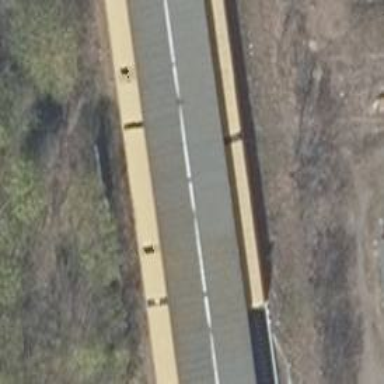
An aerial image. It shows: Platform edge at railway station.